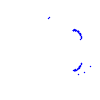
Particle: proton